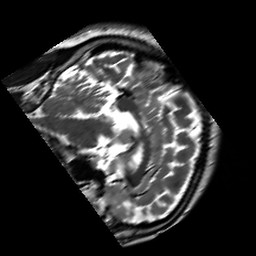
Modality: T2w
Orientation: sagittal
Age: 28
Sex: male
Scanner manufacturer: siemens
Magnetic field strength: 3 T
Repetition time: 7 s
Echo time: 0.09 s